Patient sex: M
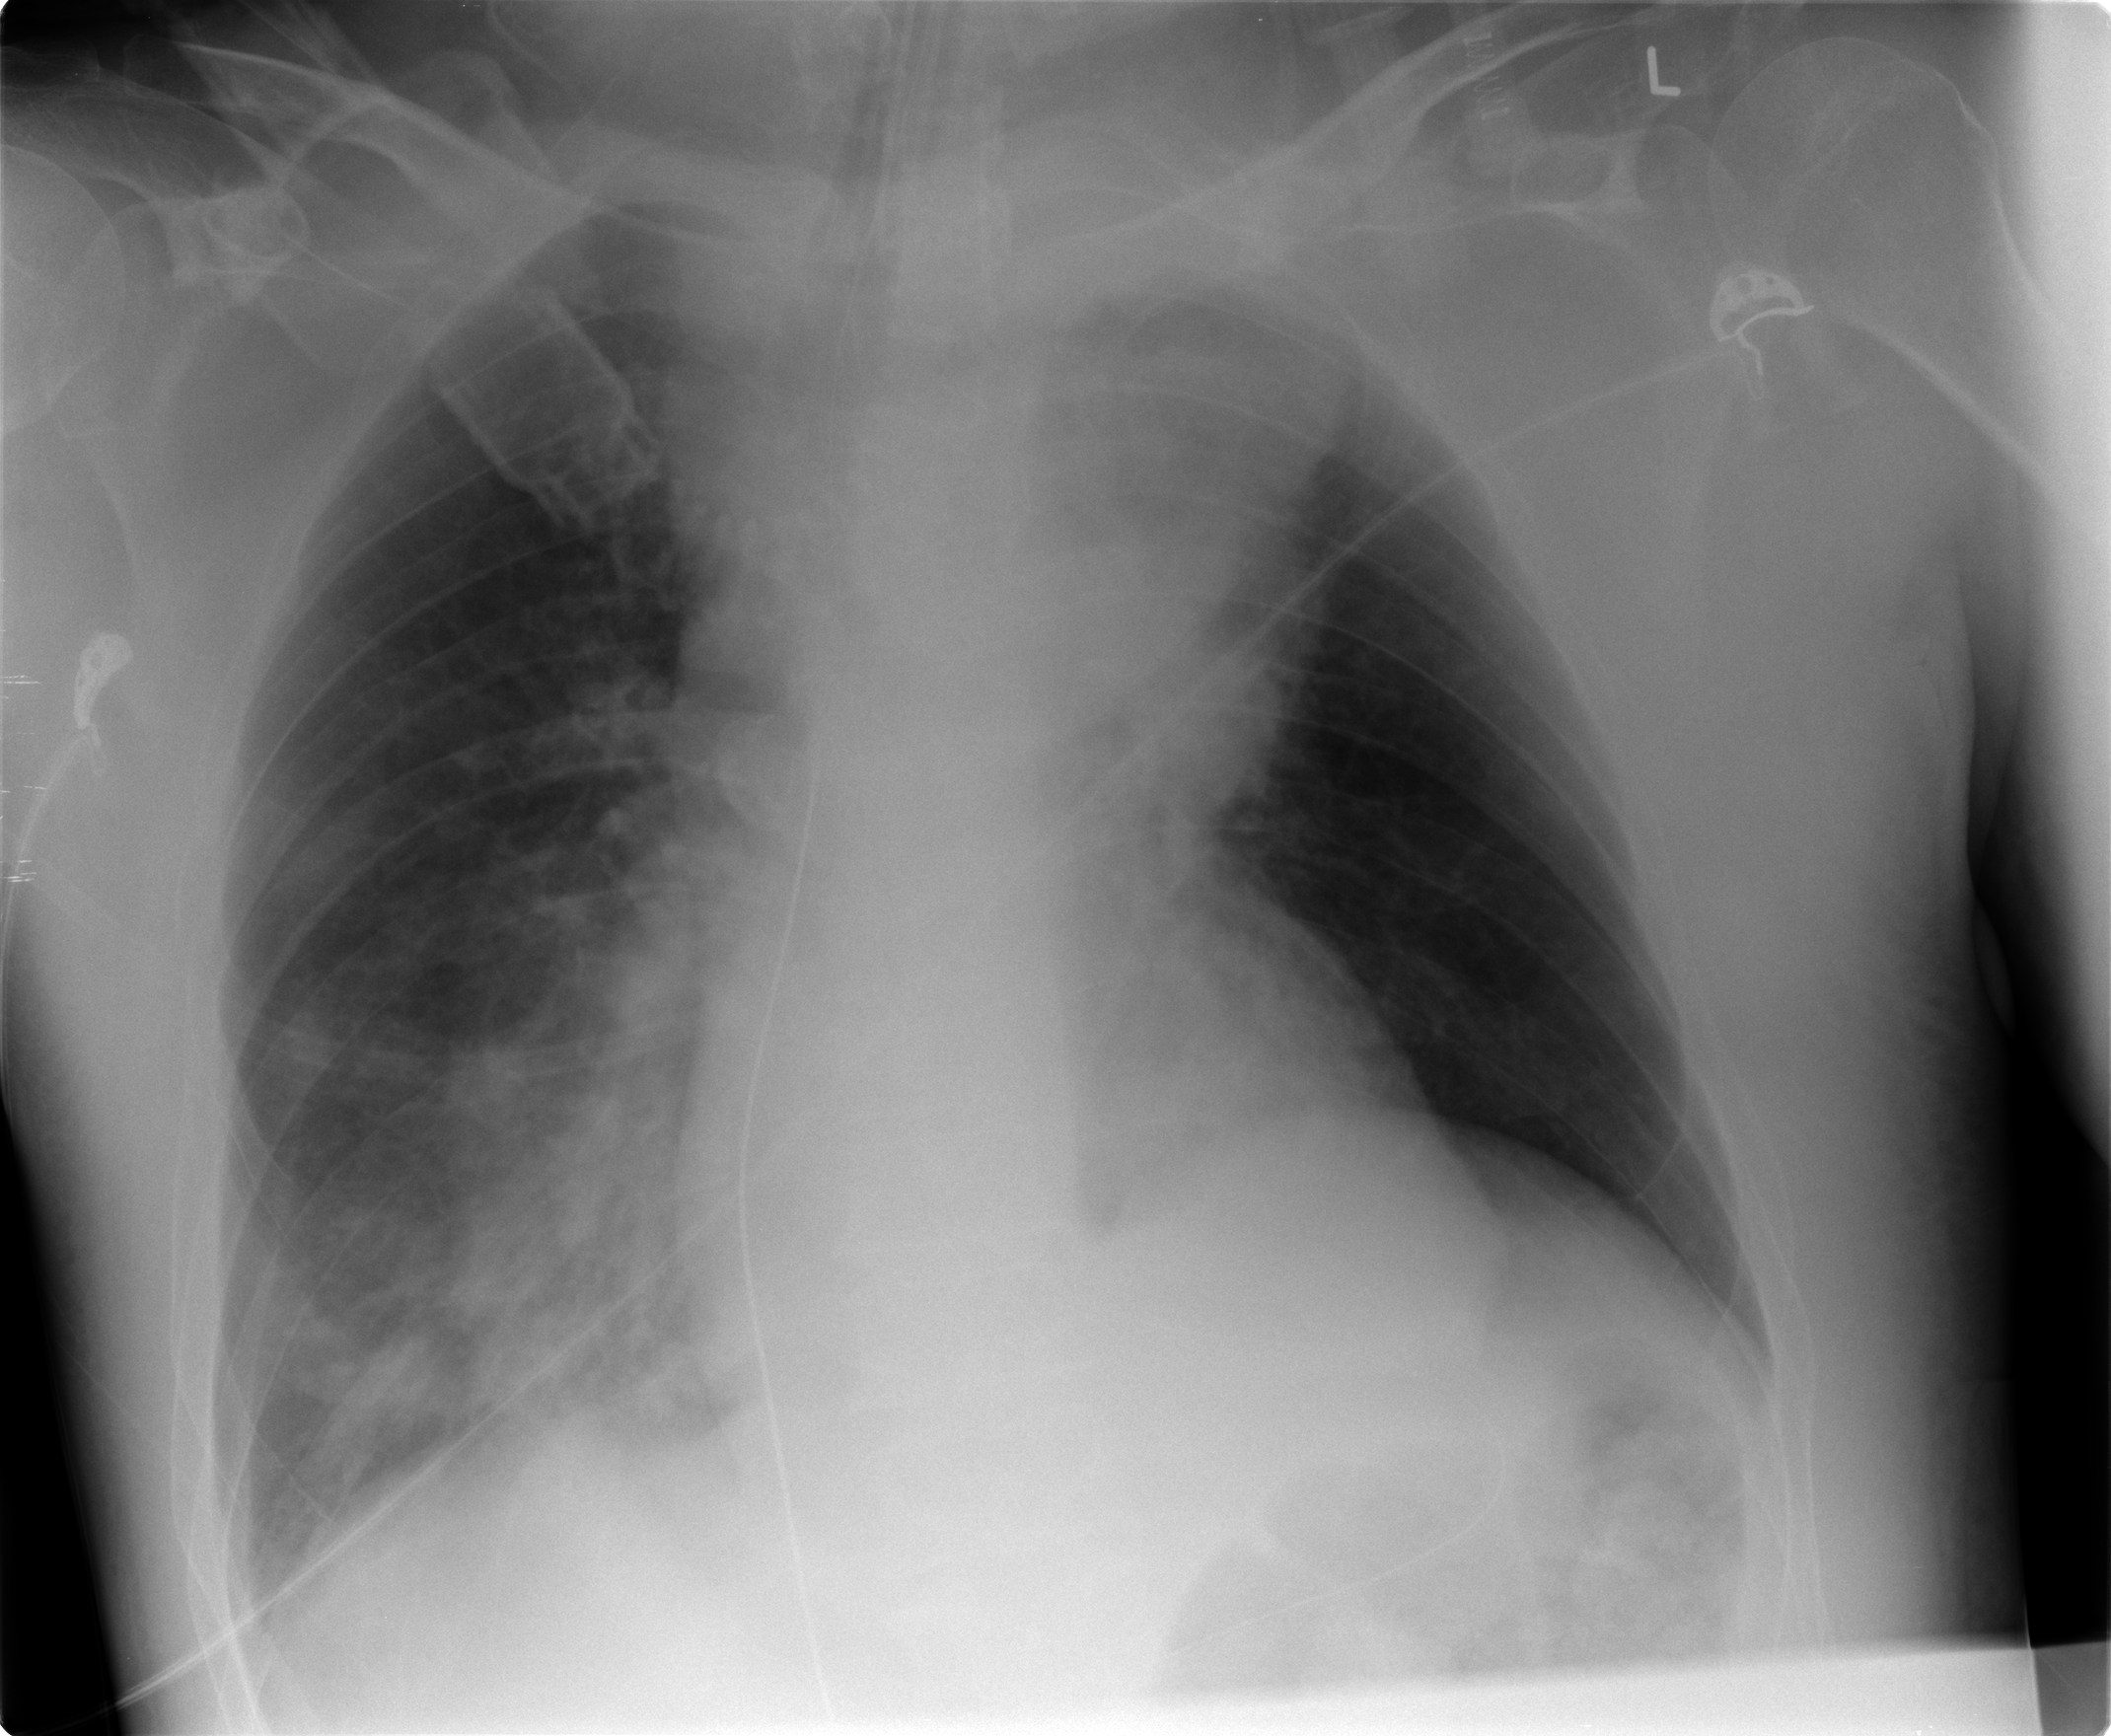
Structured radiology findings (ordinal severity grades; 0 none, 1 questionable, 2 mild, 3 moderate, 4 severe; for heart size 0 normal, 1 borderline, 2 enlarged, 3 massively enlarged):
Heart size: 0
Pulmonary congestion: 0
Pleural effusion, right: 1
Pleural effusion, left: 0
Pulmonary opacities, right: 3
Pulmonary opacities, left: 0
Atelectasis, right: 2
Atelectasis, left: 0